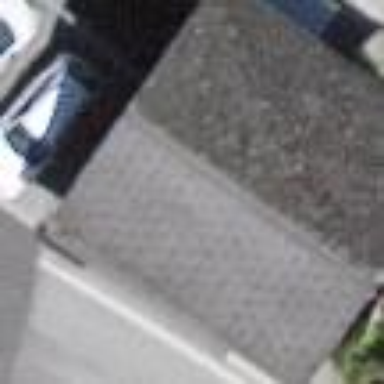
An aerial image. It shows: Simple house.